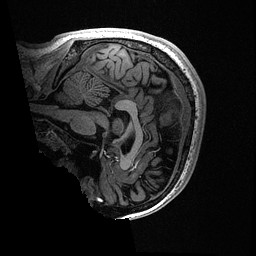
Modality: T1w
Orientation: sagittal
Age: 22
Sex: male
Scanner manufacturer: ge
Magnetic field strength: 3 T
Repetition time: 0.006952 s
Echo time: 0.00292 s